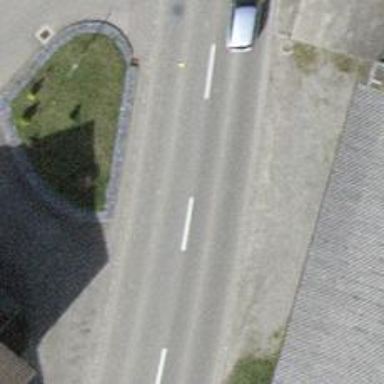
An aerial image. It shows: Primary highway with asphalt surface. There is sidewalk on the left side.